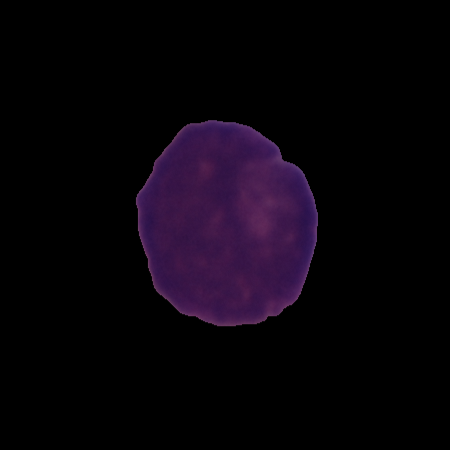
Label: cancer